Question: I'm trying to make a simple graph like the picture below. For instance if you specify the value is 50 % , It would cover 50% of the rectangle box . I can't seem to figure out a way to approach the coding ? Can someone please kindly help me ? :)

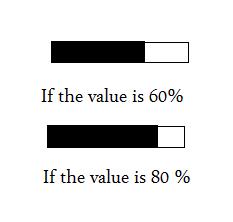
Answer: Try changing the width of a '<div>' to be a percentage.
'''
<div class="percentage-box-wrapper">
<div class="percentage-box" id="percentage-box-1"></div>
</div>
'''
'''
.percentage-box-wrapper {
border: 1px solid #000;
height: 18px;
width: 160px;
}
.percentage-box {
background: #000;
height: 100%;
width: 0px;
}
'''
'''
function setBox1Percentage(percent) {
document.getElementById('percentage-box-1').style.width = percent + '%';
}
setBox1Percentage(60);
'''
Take a look at this working <URL>.
The above code is a custom way of doing what you want. However, if you do not want to re-invent the wheel, you can look into using jQuery UI's <URL> widget.